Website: apple
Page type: billing-address
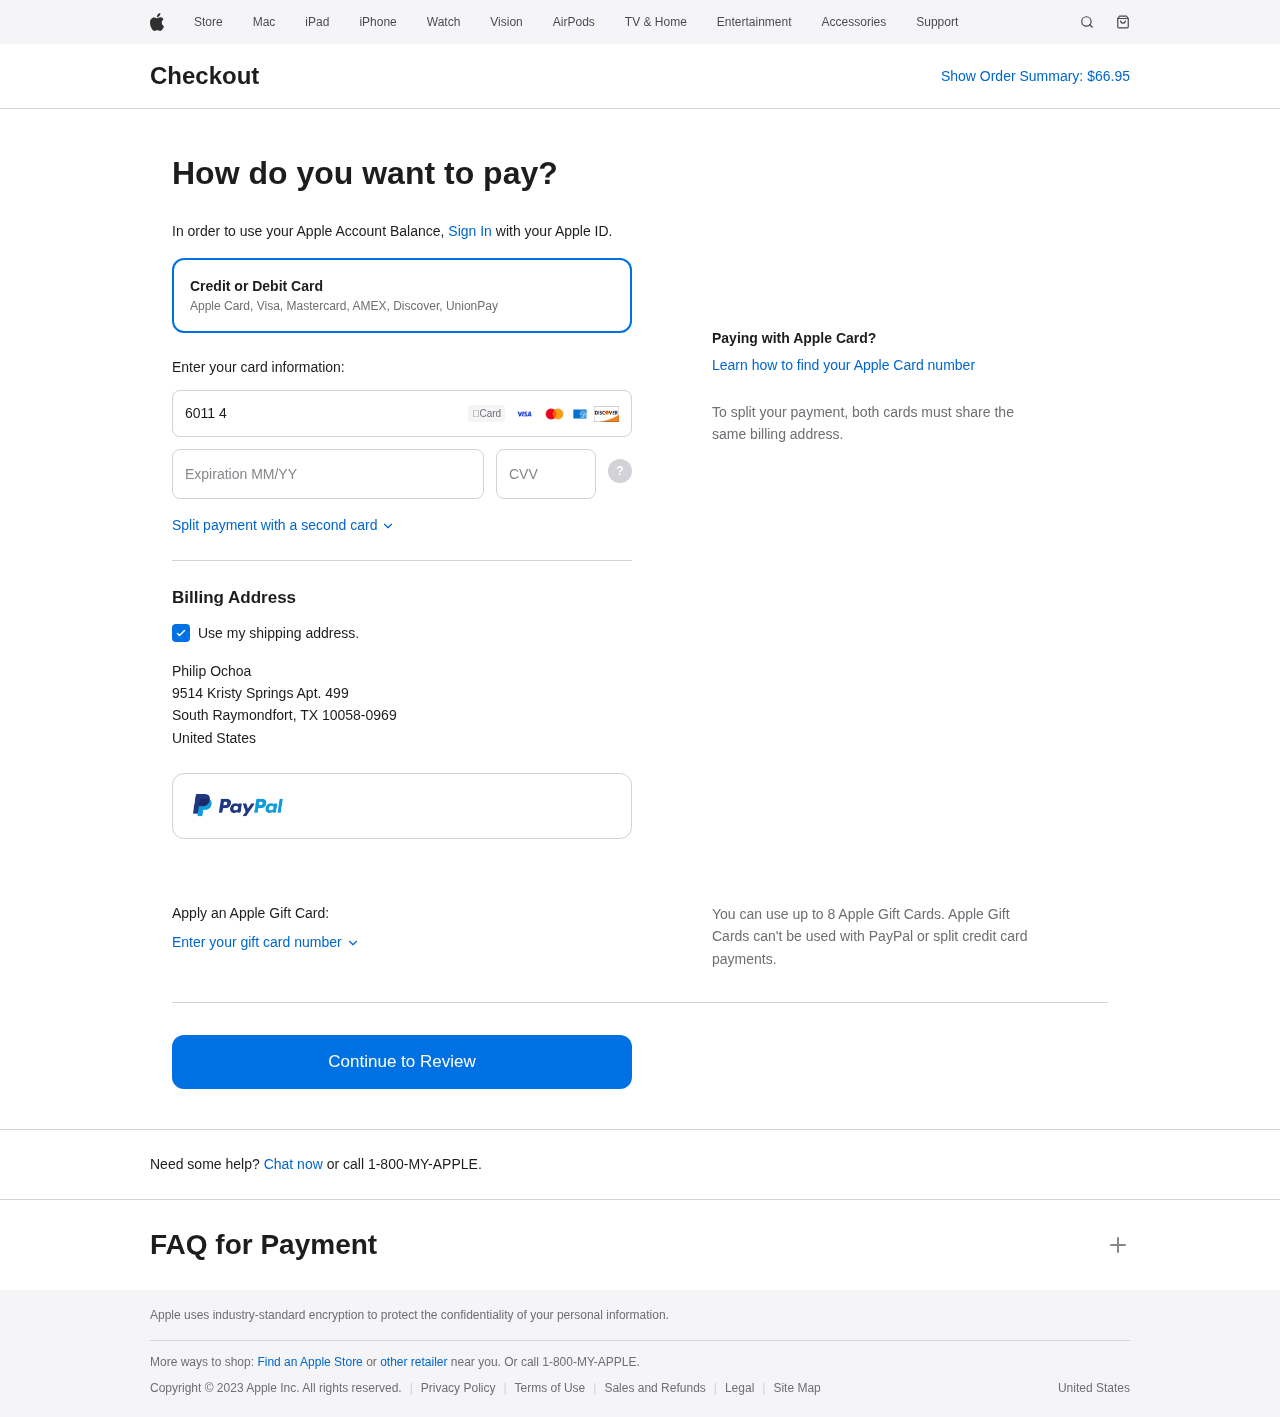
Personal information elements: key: PII_CARD_CVV
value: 814
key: PII_CARD_EXPIRY
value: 11/26
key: PII_CARD_NUMBER
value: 6011 4327 2511 5710
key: PII_CITY
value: South Raymondfort
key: PII_COUNTRY
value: United States
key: PII_FULLNAME
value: Philip Ochoa
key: PII_POSTCODE_FULL
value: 10058-0969
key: PII_STATE_ABBR
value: TX
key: PII_STREET
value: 9514 Kristy Springs Apt. 499
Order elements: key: ORDER_TOTAL
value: $66.95